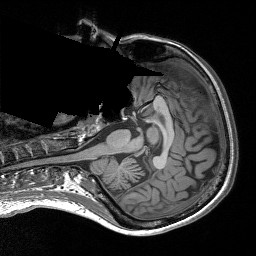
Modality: T1w
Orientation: axial